Question: Ok, here's what this HTML elements looks like right now:

I'd like the text to be centered with the image. The image is 32x32px.
Here's my code:
'''
<style>
div.interface {
line-height: 32px;
float: left;
margin: 10px;
width: 450px;
font: 14px/27px 'CalibriRegular', Arial, sans-serif;
color: #646464; text-shadow: 1px 1px 1px #fff;
padding-right: 10px;
}
</style>
<div class="interface"><img src="assets/icons/interface.png" />Filled with fun animations and eye-candy! Complete with Retina graphics.</div>
'''
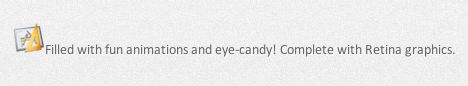
Answer: To center text vertically set the line-height to the same as the height, for example:
'''
img{ height: 30px; }
#text{ line-height: 30px; }
'''
And set vertical-alignment to middle:
'''
#text{ line-height: 30px; vertical-align:middle; }
'''